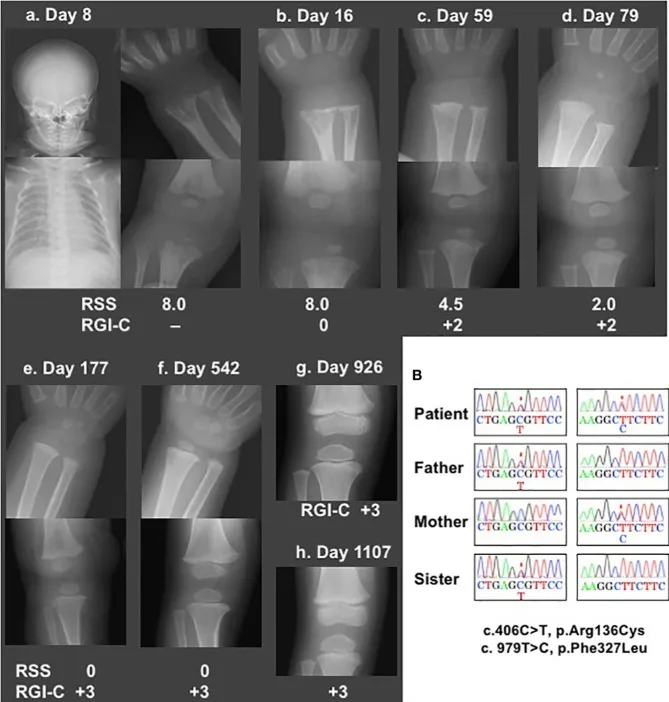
Clinical and molecular findings in a patient with hypophosphatasia. (A) X-ray examinations of the wrist and knee showed typical features of hypophosphatasia, whereas the head and chest showed no abnormal features (a and b). X-ray examinations of the wrist and knee after initiation of asfotase alfa (AA) therapy with the standard dose (2 mg/kg, three times per week = 6 mg/kg/week) showed substantial improvement of rickets (c. 59 days of age). Temporary interruption of AA therapy did not worsen skeletal features, as indicated by reduction of Rickets Severity Scale score from 4.5 to 2.0 and maintenance of Radiographic Global Impression of Change rating +2 (d). Lower doses of AA (2 mg/kg/week) maintained normalized skeletal features (e and f). X-ray examination of knee revealed slight distal metaphyseal demineralization (g); increased dose from 2 mg/kg/week to 2.4 mg/kg/week led to recovery of mineralization (h). "Day" represents days of age.
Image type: radiology (x_ray)